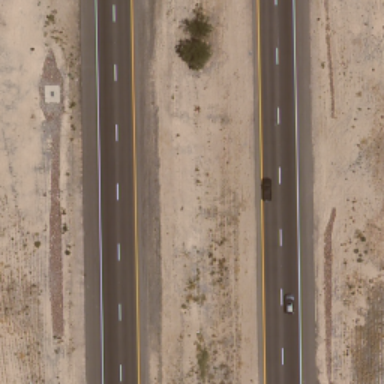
There are two straight freeways in the desert .